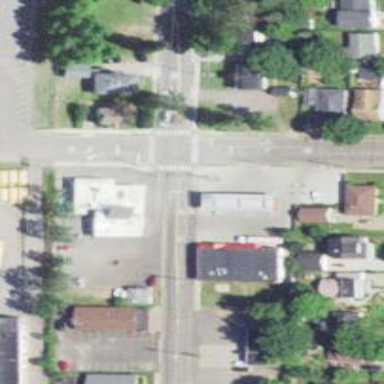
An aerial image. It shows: Crossing road.